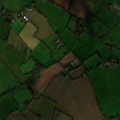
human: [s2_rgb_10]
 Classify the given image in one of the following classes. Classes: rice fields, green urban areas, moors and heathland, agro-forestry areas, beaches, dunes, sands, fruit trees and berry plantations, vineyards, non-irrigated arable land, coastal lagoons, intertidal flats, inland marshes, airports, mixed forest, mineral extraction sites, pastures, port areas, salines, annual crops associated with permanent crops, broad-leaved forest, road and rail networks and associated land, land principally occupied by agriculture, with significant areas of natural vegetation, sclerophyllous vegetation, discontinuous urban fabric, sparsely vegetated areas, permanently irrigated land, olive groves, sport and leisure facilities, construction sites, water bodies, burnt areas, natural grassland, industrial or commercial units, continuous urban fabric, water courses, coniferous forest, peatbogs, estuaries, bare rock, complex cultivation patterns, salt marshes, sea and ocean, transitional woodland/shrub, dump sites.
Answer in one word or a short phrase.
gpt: non-irrigated arable land, pastures